Question: I currently have a bunch of circles that i fill with a image inside a "box", they are bouncing and colliding. Now I want them to .
I have tried to get this to work but I only seem to be able to rotate the entire canvas, I only want the balls to rotate.
This is my render-function:
'''
var img = new Image;
img.onload = function() {
render();
console.log("asdsad");
}
img.src = "xxx.png";
function render() {
var ball;
for (var i = 0; i <balls.length; i++) {
ball = balls[i];
ball.x = ball.nextx;
ball.y = ball.nexty;
context.drawImage(img, ball.x - (img.width/2), ball.y - (img.height/2));
}
'''
}
GOAL: Get these balls to rotate.
: I have tried something like this, obviously I'm doing something wrong.
'''
context.rotate(Math.PI/180); // Should this be another value? Either way, entire canvas rotates.
context.drawImage(img, ball.x - (img.width/2), ball.y - (img.height/2));
//context.rotate(-Math.PI/180)
context.restore();
'''

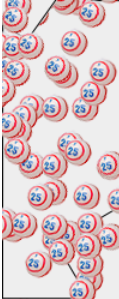
Answer: You are almost there with your code. You are only forgetting the actual angle:
If you want something easy to wrap the head around and use angles in degrees you can do:
'''
context.rotate(angle * Math.PI / 180);
'''
a trick here is to pre-calculate 'Math.PI / 180' and use that to calculate:
'''
var deg2rad = Math.PI / 180;
...
context.rotate(angle * deg2rad);
'''
Then draw the balls.
You probably already know but just in case (as it isn't in the example you provided) - To use 'restore' you must first use 'save':
'''
context.save();
context.rotate(angle * Math.PI / 180);
context.drawImage(img, ball.x - (img.width * 0.5), ball.y - (img.height * 0.5));
context.restore();
'''
:
I made an example with a single ball. Just apply the principle for many.
<URL>
The main loop goes like this:
'''
/// pre-setup done (see demo)
function loop() {
/// change direction if at some edge
if (x < r || x > ez.width - r) {
dx = -dx;
angleDelta = -angleDelta; /// dummy bounce
}
if (y < r || y > ez.height - r) {
dy = -dy;
}
/// clear previous ball
ctx.clearRect(x - r - 2, y - r - 2, img.width + 4, img.height + 4);
/// move and rotate
x += dx;
y += dy;
angle += angleDelta;
/// save context
ctx.save();
/// move to ball's center position
ctx.translate(x, y);
/// rotate at balls center position
ctx.rotate(angle);
/// draw ball offset so center is center of image
ctx.drawImage(img, -r, -r);
/// reset translation and rotation
ctx.restore();
///again
requestAnimationFrame(loop);
}
'''